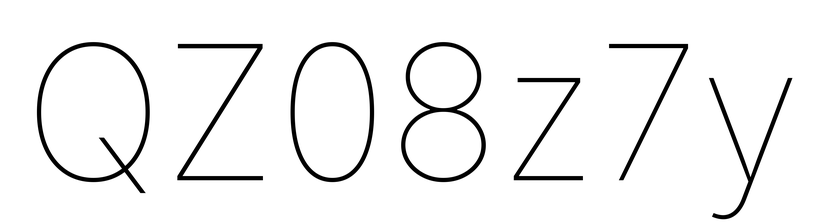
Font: Inter_Thin